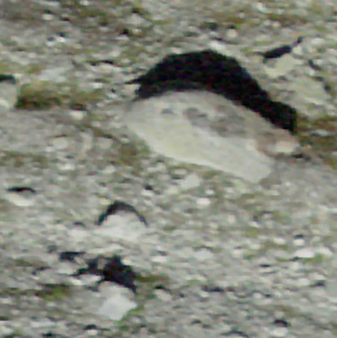
Label: bouldering_area